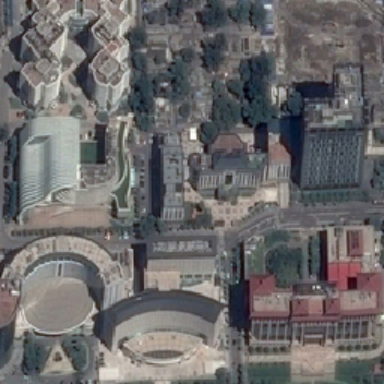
The business district is divided into four parts by the highway .